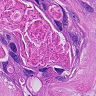
Metastatic tissue present: yes